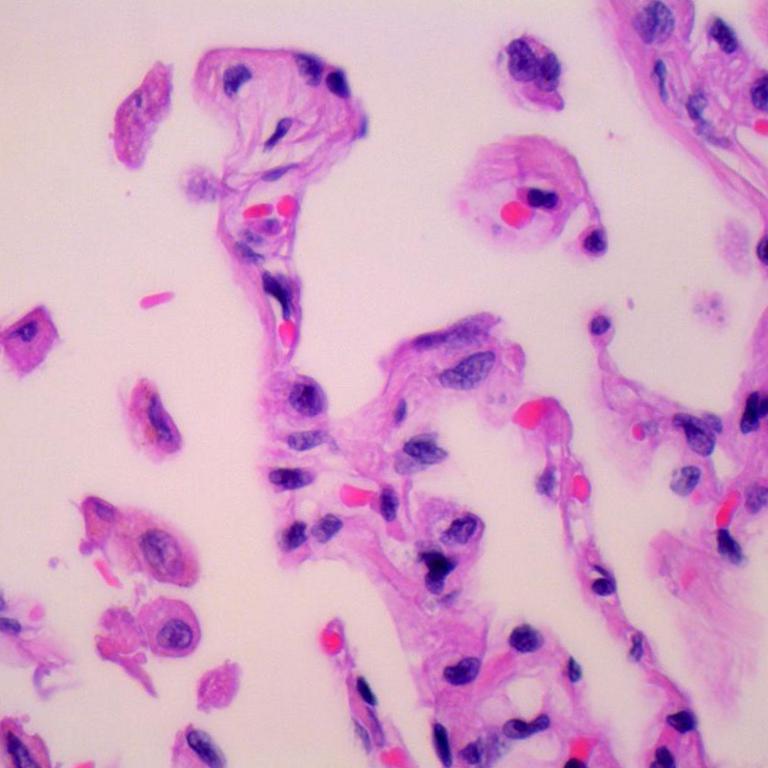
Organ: lung
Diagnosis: benign